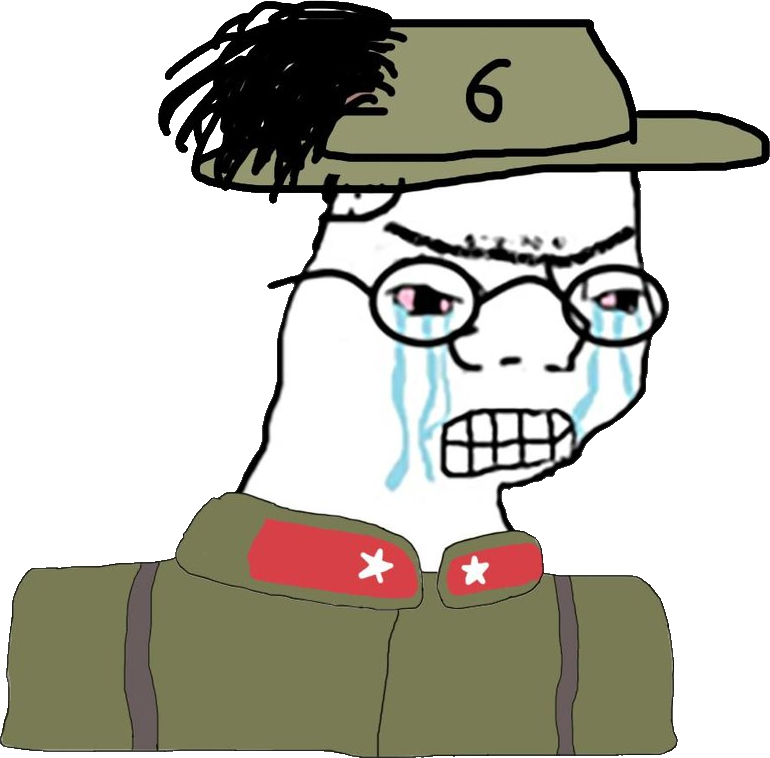
Label: 5_Zoomer